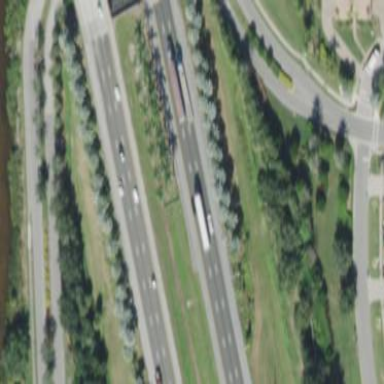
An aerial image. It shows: Asphalt surface on motorway.